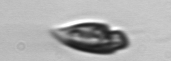
Label: Katodinium_or_Torodinium